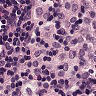
Metastatic tissue present: no